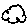
Label: cloud